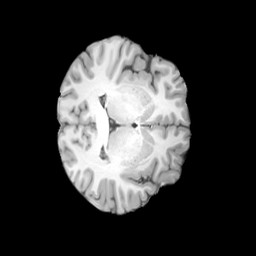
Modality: T1w
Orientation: axial
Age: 27
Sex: female
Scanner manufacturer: siemens
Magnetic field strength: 3 T
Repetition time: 2 s
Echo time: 0.0024 s